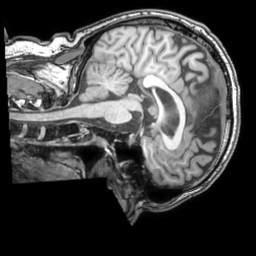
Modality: T1w
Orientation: sagittal
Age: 46
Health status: ill
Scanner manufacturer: philips
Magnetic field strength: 3 T
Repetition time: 0.007 s
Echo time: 0.003501 s